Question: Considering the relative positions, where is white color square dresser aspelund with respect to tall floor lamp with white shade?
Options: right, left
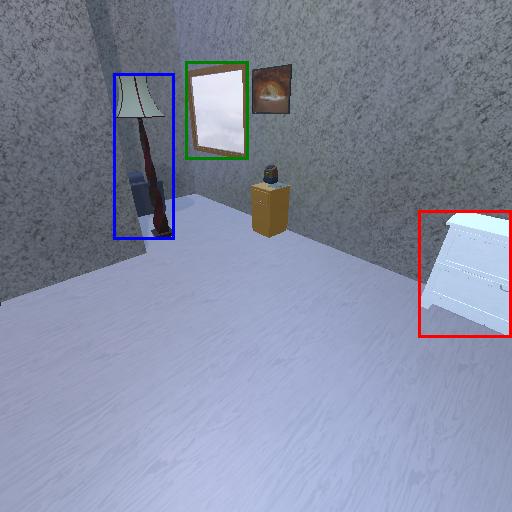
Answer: right